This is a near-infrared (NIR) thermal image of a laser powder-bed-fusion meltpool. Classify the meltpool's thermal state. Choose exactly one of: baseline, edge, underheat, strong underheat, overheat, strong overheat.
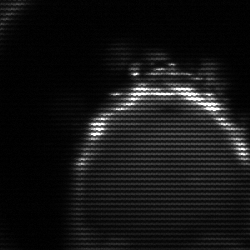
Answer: edge